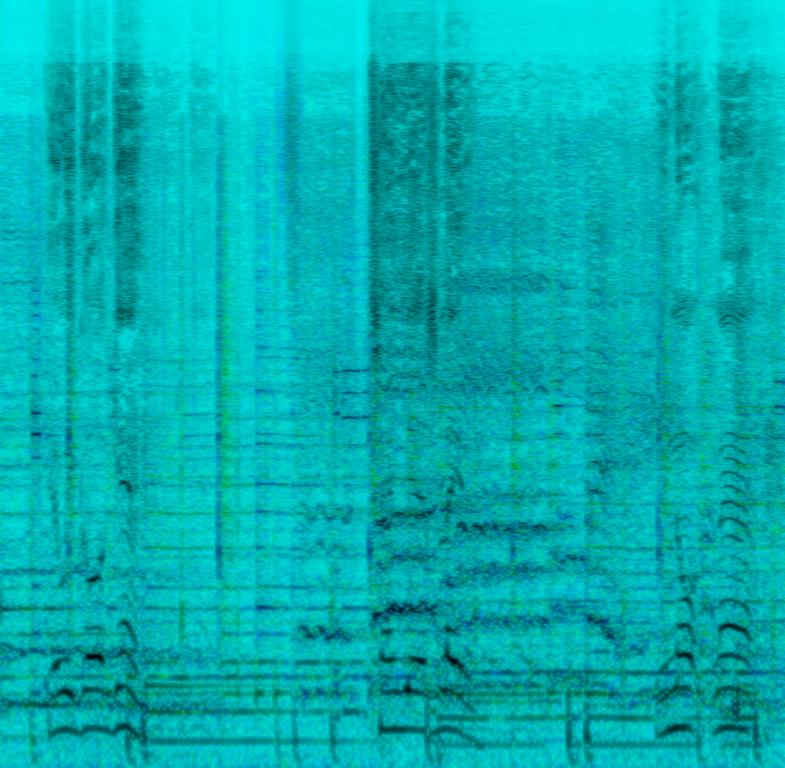
This is a hip-hop music piece. There is a male vocal rapping in the lead. The beat has a soul music sample as the main structure. There is a choir singing melodically. The piano and the electric guitar are playing the tune with the backing of a bass guitar. The rhythmic background consists of a mild tempo acoustic drum beat. The atmosphere is groovy. This piece could be used in the soundtrack of a crime movie, especially during the scenes where a long-lost rival is making a comeback in the town.